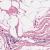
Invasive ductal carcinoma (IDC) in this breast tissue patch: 0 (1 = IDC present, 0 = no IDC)